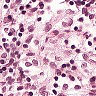
Metastatic tissue present: no